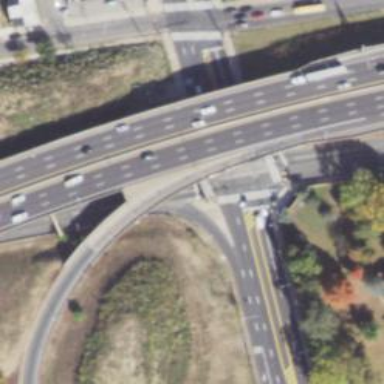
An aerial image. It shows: Bridge over motorway_link.